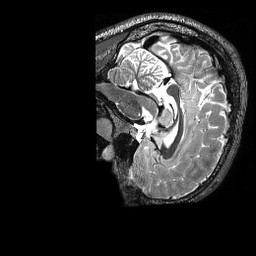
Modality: T2w
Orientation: sagittal
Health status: healthy
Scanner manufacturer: siemens
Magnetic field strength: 3 T
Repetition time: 3.2 s
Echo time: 0.565 s